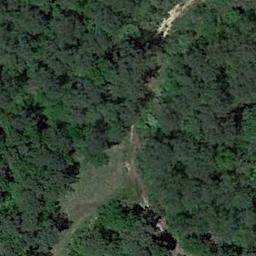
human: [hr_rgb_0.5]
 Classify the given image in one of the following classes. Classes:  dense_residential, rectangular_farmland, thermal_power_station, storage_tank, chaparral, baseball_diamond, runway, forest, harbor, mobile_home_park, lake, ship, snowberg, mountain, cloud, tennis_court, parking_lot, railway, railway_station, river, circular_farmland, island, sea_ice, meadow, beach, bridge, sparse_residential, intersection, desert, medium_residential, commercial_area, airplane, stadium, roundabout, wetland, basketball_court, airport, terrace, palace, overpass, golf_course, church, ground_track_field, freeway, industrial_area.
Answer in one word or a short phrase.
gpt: forest